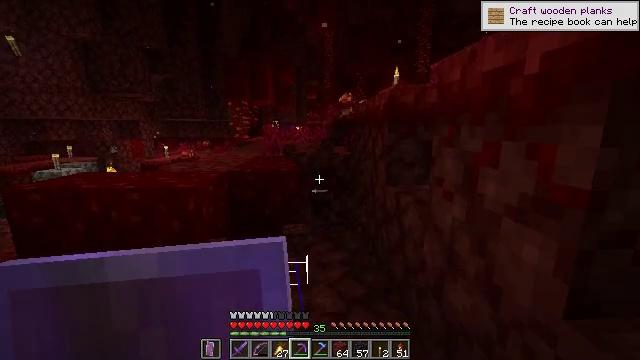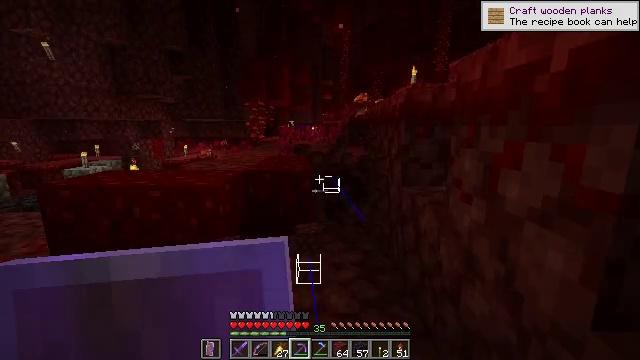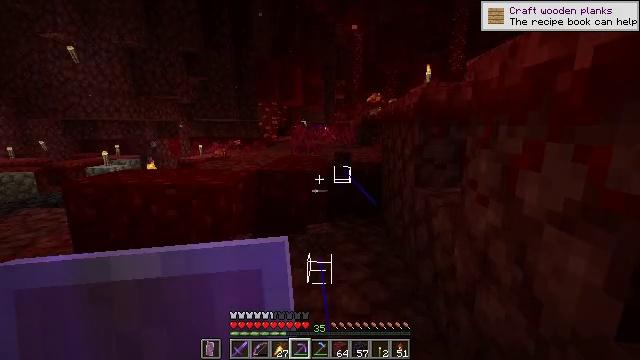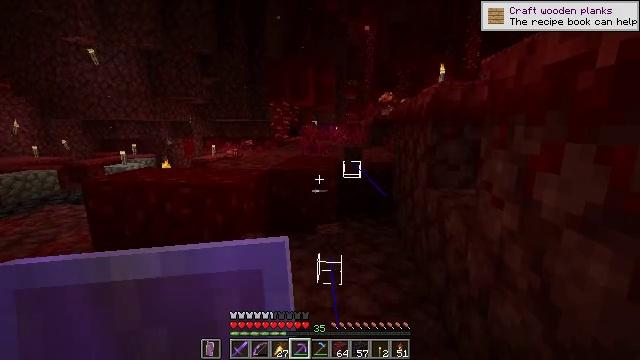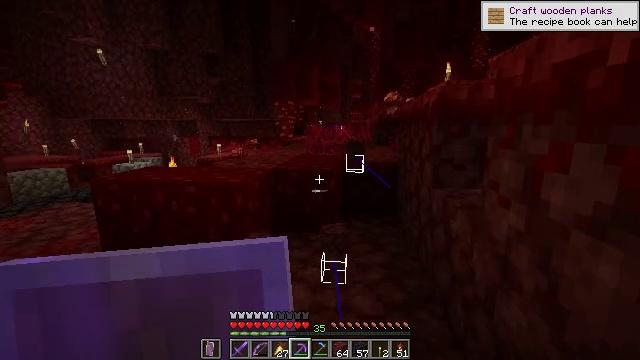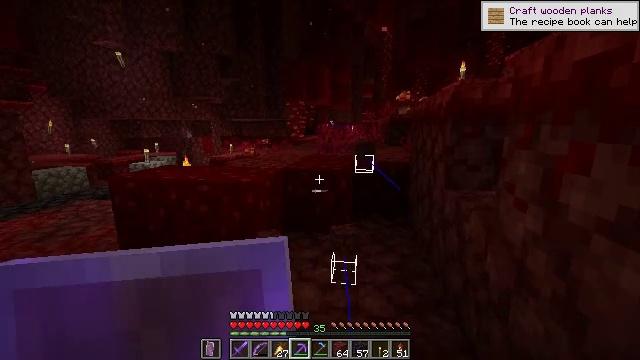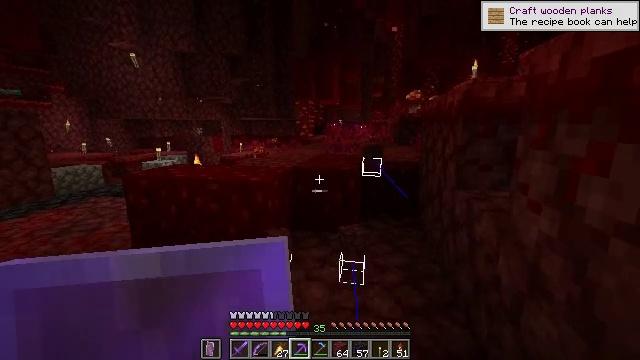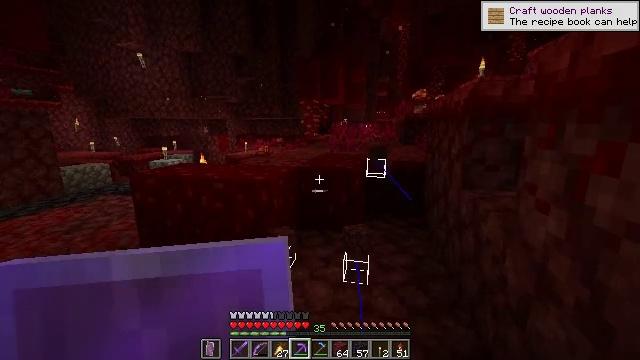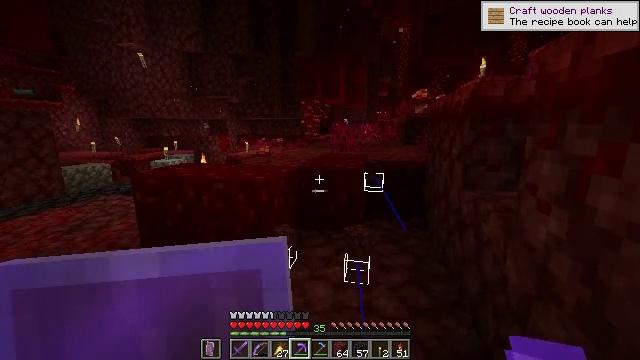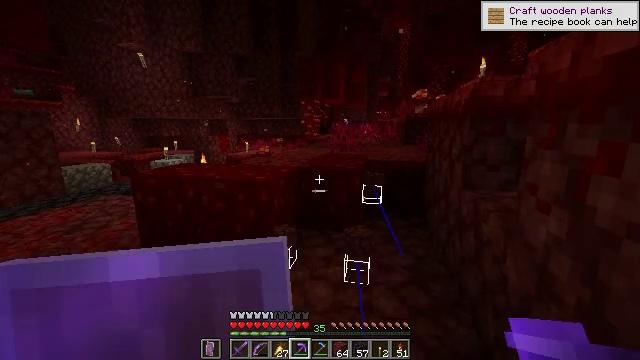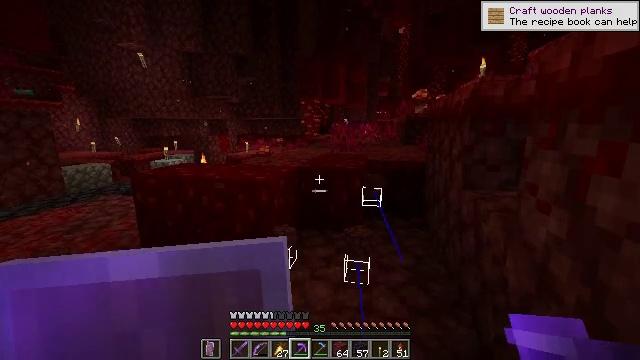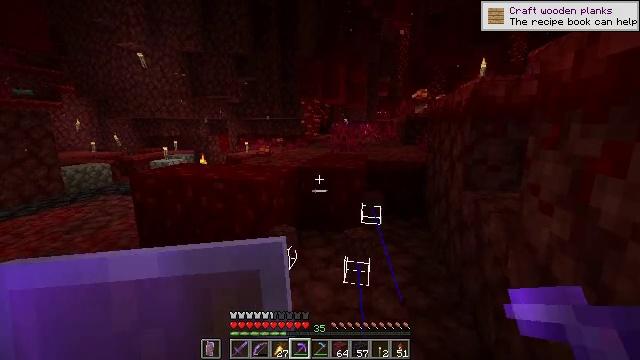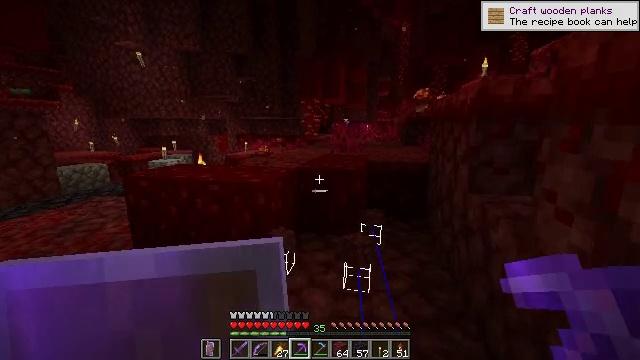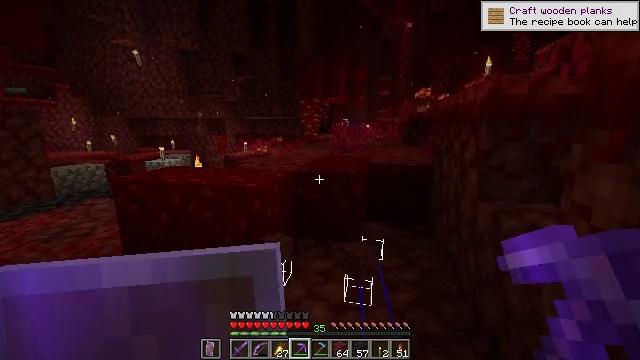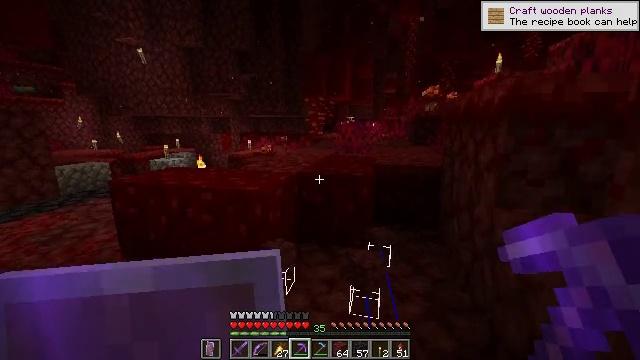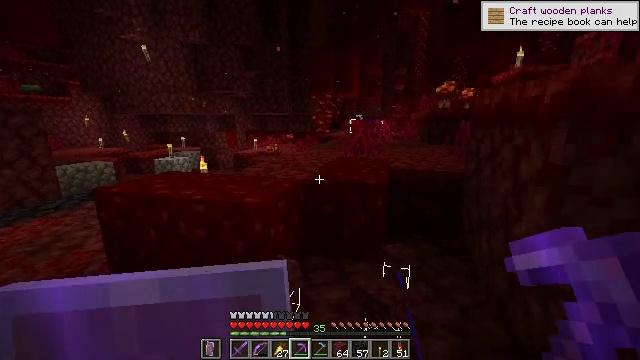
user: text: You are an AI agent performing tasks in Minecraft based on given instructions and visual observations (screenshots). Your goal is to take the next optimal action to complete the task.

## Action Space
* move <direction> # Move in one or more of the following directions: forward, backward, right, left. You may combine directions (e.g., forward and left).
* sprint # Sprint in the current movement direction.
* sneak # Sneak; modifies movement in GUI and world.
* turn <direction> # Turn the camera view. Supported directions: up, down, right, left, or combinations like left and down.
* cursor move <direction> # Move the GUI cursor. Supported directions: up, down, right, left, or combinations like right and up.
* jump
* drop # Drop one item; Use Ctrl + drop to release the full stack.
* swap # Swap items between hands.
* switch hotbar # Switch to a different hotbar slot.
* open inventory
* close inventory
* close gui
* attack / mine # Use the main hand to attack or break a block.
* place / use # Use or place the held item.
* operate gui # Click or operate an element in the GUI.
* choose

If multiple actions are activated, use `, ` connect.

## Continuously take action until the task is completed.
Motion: motion action
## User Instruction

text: Attack the nether wart block to break it.
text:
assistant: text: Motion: turn left
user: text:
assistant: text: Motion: turn left
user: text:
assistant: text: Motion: turn left
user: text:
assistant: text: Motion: turn left
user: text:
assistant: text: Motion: turn left
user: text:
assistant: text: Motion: turn left
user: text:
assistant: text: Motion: turn left
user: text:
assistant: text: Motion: no_op
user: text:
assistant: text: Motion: no_op
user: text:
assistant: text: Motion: no_op
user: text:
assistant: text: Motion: move forward
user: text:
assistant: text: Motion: move forward
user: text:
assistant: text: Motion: move forward
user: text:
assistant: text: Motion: move forward, turn left
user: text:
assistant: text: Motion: move forward, turn left
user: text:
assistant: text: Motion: move forward, turn left
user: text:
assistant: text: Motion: move forward
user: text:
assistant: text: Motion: move forward
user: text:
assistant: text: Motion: move forward, turn left
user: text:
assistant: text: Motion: move forward, turn left
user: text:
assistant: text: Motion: move forward
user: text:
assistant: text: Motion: no_op
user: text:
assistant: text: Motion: turn left
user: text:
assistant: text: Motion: turn left and down
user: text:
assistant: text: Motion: no_op
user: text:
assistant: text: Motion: no_op
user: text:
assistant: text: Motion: no_op
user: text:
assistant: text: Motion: no_op
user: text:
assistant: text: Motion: no_op
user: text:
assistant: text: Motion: no_op